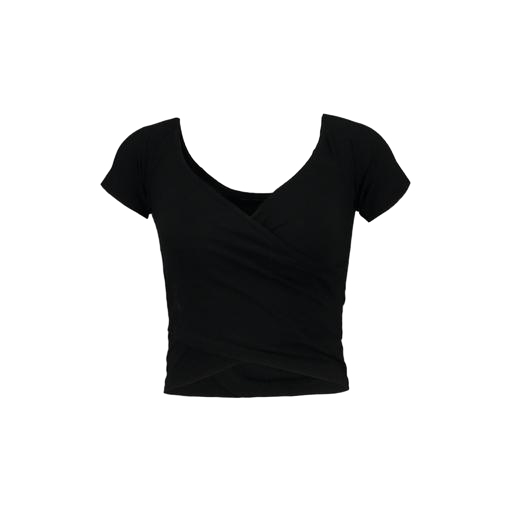
black surplice short sleeve, black contemporary surplice crop top, black short sleeve wrap tee, white background